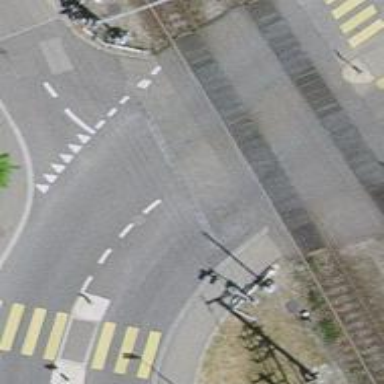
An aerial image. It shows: Level crossing with full barriers and lights.